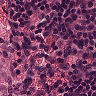
Metastatic tissue present: no